Interaction volume radius: 5 \u00c5
Interaction volume height: 15 \u00c5
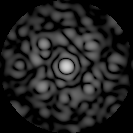
Disorder parameter: 0.6901